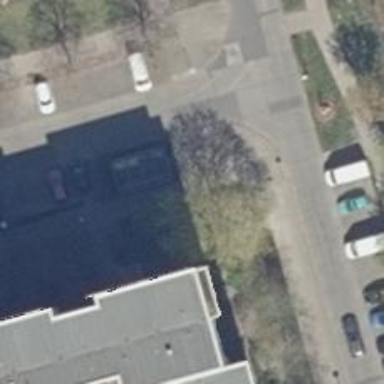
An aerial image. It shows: Concrete sidewalk along the footway.